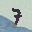
Label: 7